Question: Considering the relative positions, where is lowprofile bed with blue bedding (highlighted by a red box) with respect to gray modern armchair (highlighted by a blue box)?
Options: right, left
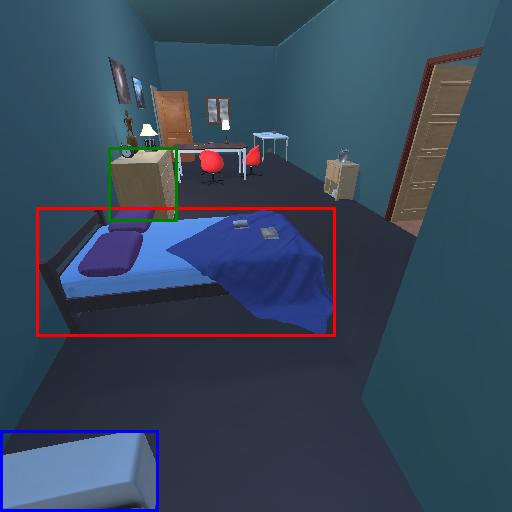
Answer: right